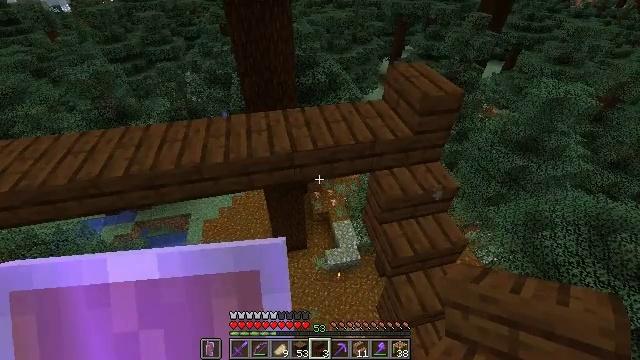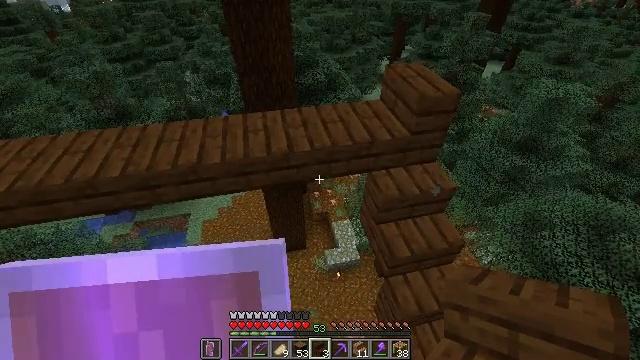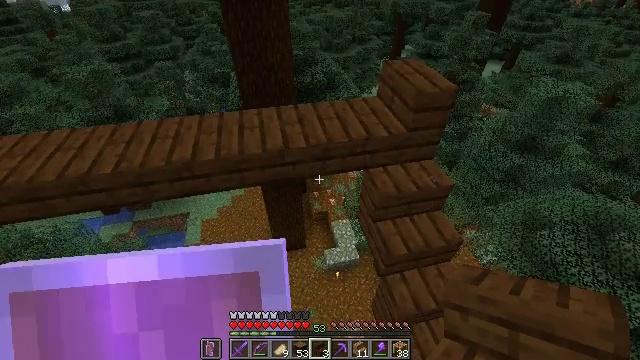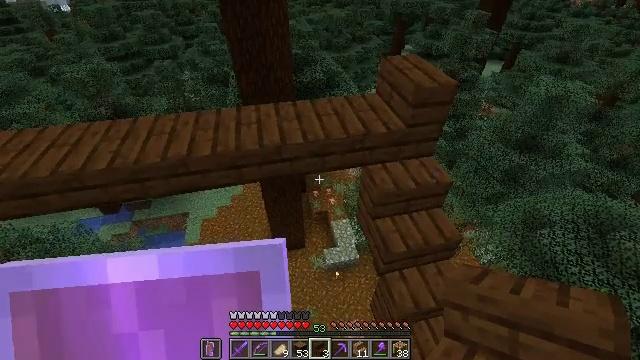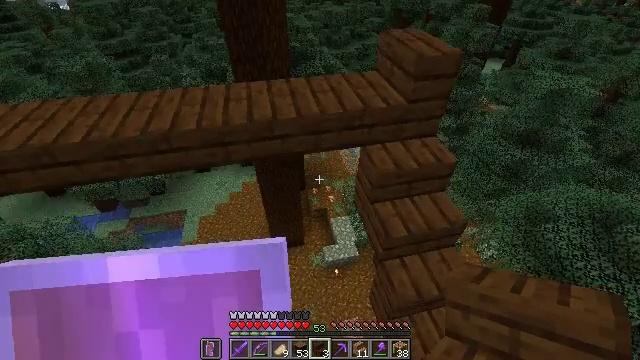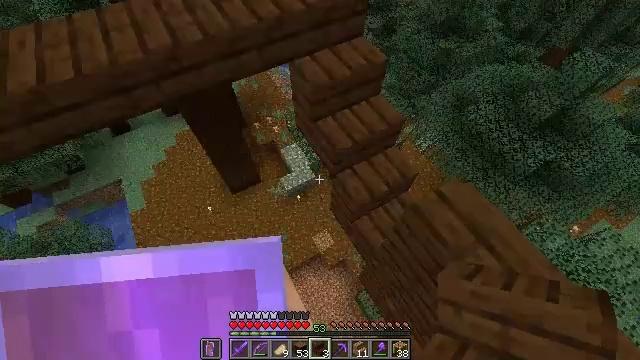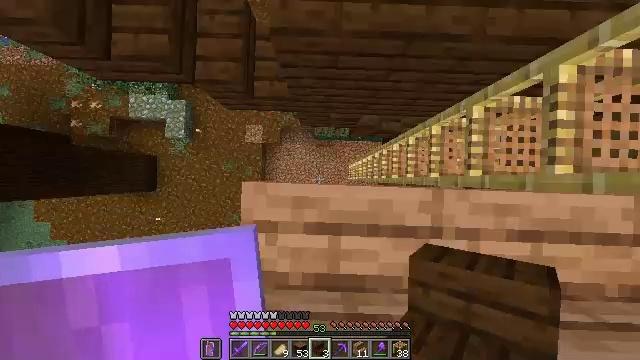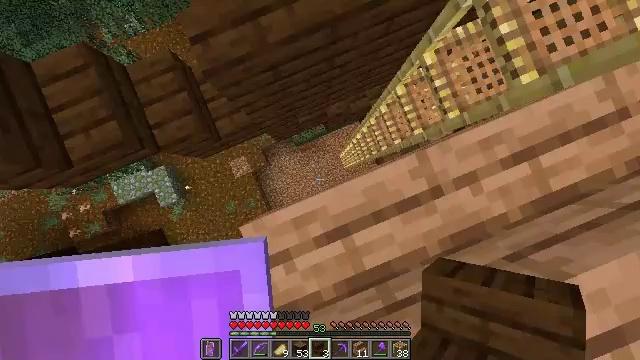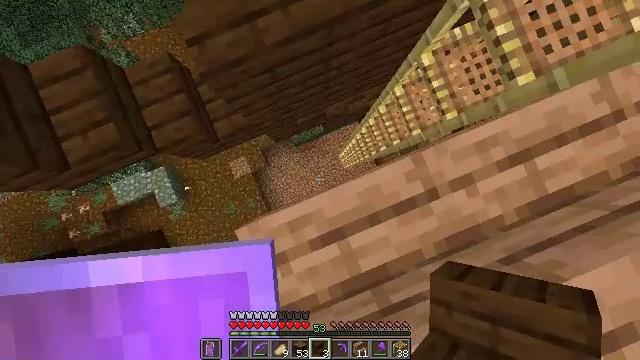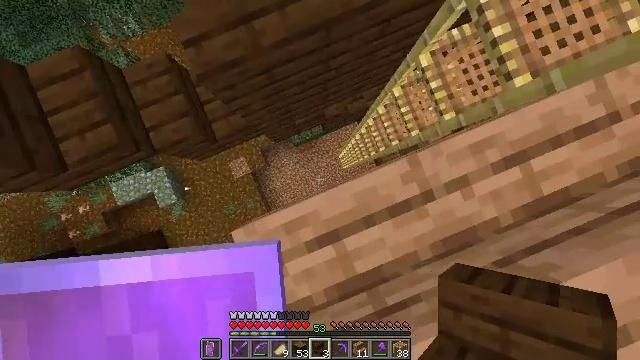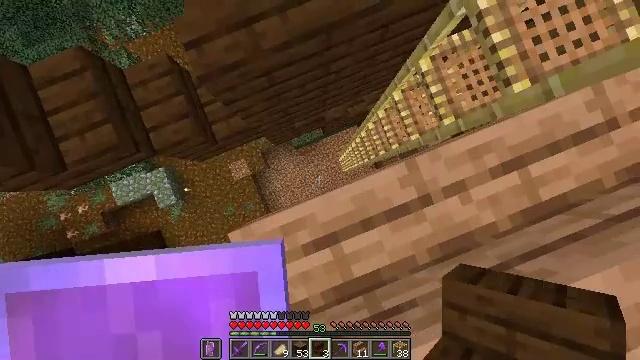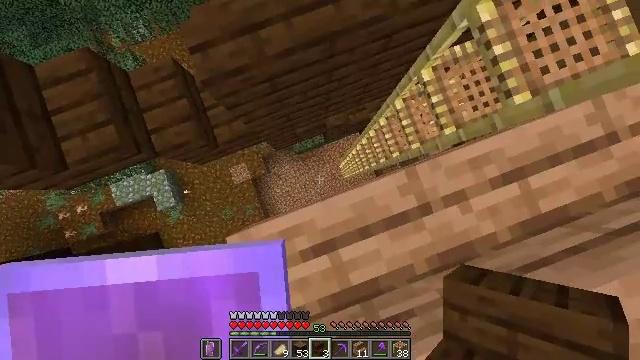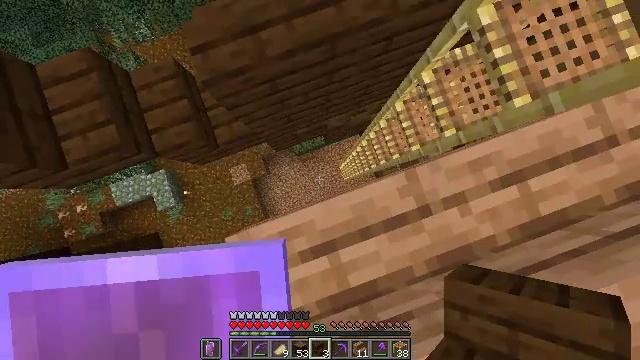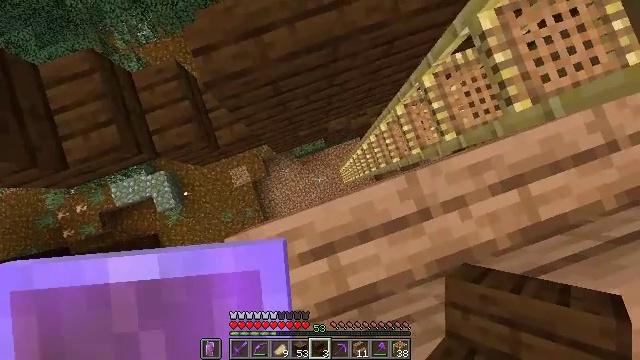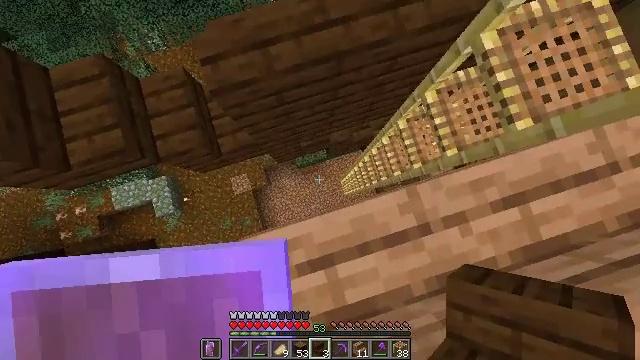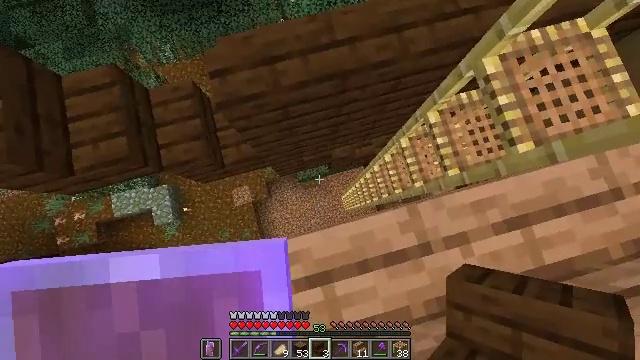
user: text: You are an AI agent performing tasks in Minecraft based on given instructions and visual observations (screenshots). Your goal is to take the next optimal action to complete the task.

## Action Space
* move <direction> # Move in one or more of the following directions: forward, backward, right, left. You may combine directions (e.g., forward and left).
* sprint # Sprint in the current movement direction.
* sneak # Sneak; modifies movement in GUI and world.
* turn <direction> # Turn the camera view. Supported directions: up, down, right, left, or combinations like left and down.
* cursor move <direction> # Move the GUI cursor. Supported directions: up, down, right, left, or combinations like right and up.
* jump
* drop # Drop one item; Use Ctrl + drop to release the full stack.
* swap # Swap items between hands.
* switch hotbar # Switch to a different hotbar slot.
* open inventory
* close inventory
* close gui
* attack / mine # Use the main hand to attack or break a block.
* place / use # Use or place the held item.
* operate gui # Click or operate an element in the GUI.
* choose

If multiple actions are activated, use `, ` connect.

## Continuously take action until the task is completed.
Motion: motion action
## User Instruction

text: Mine dark oak stairs from a structure.
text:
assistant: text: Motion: move right, sneak
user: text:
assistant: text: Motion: move right, sneak
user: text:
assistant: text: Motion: move right, sneak
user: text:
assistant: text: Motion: move right, sneak
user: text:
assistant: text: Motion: move right, sneak, turn right and down
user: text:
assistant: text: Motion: move right, sneak, turn right and down
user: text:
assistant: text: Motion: move right, sneak, turn right and down
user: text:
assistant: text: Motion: sneak
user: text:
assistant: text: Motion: sneak
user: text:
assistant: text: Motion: sneak
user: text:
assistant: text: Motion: sneak, turn left and up
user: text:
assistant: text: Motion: sneak
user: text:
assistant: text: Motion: sneak
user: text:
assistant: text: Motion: sneak, turn left and up
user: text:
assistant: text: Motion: sneak, turn left and up
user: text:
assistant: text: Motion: sneak, turn left and up
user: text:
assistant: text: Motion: sneak, turn left and up
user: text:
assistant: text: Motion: sneak, turn left and up
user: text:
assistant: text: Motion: move right, sneak, turn left and up
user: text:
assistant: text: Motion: move right, sneak
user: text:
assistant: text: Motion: move right, sneak
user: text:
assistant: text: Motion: move right, sneak, turn left
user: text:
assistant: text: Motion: move right, sneak, turn left
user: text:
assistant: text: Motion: move right, sneak, turn left
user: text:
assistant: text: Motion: move right, sneak, turn left and down
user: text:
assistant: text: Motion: move right, sneak, turn left and down
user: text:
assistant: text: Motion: move right, sneak, turn left and down
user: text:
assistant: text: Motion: move right, sneak, turn left and down
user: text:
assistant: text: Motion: move right, sneak, turn left and down
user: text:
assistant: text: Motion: move right, sneak, turn left and down